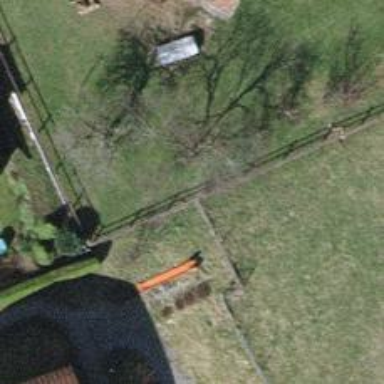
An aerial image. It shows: Fence is in the image.